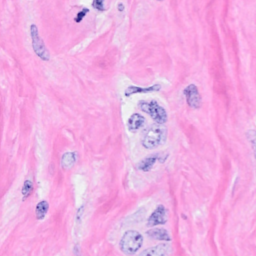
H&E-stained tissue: Breast